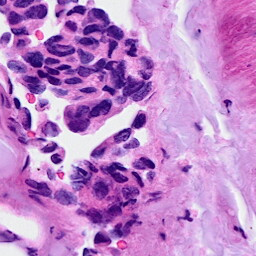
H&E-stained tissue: Breast